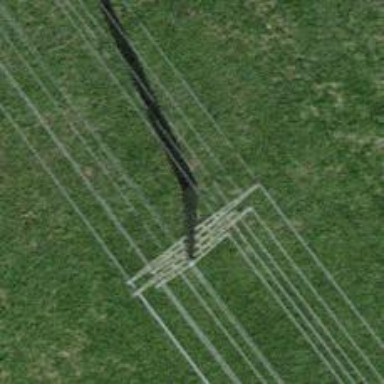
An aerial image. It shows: There are 10 cables for the power line in the image.